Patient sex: F
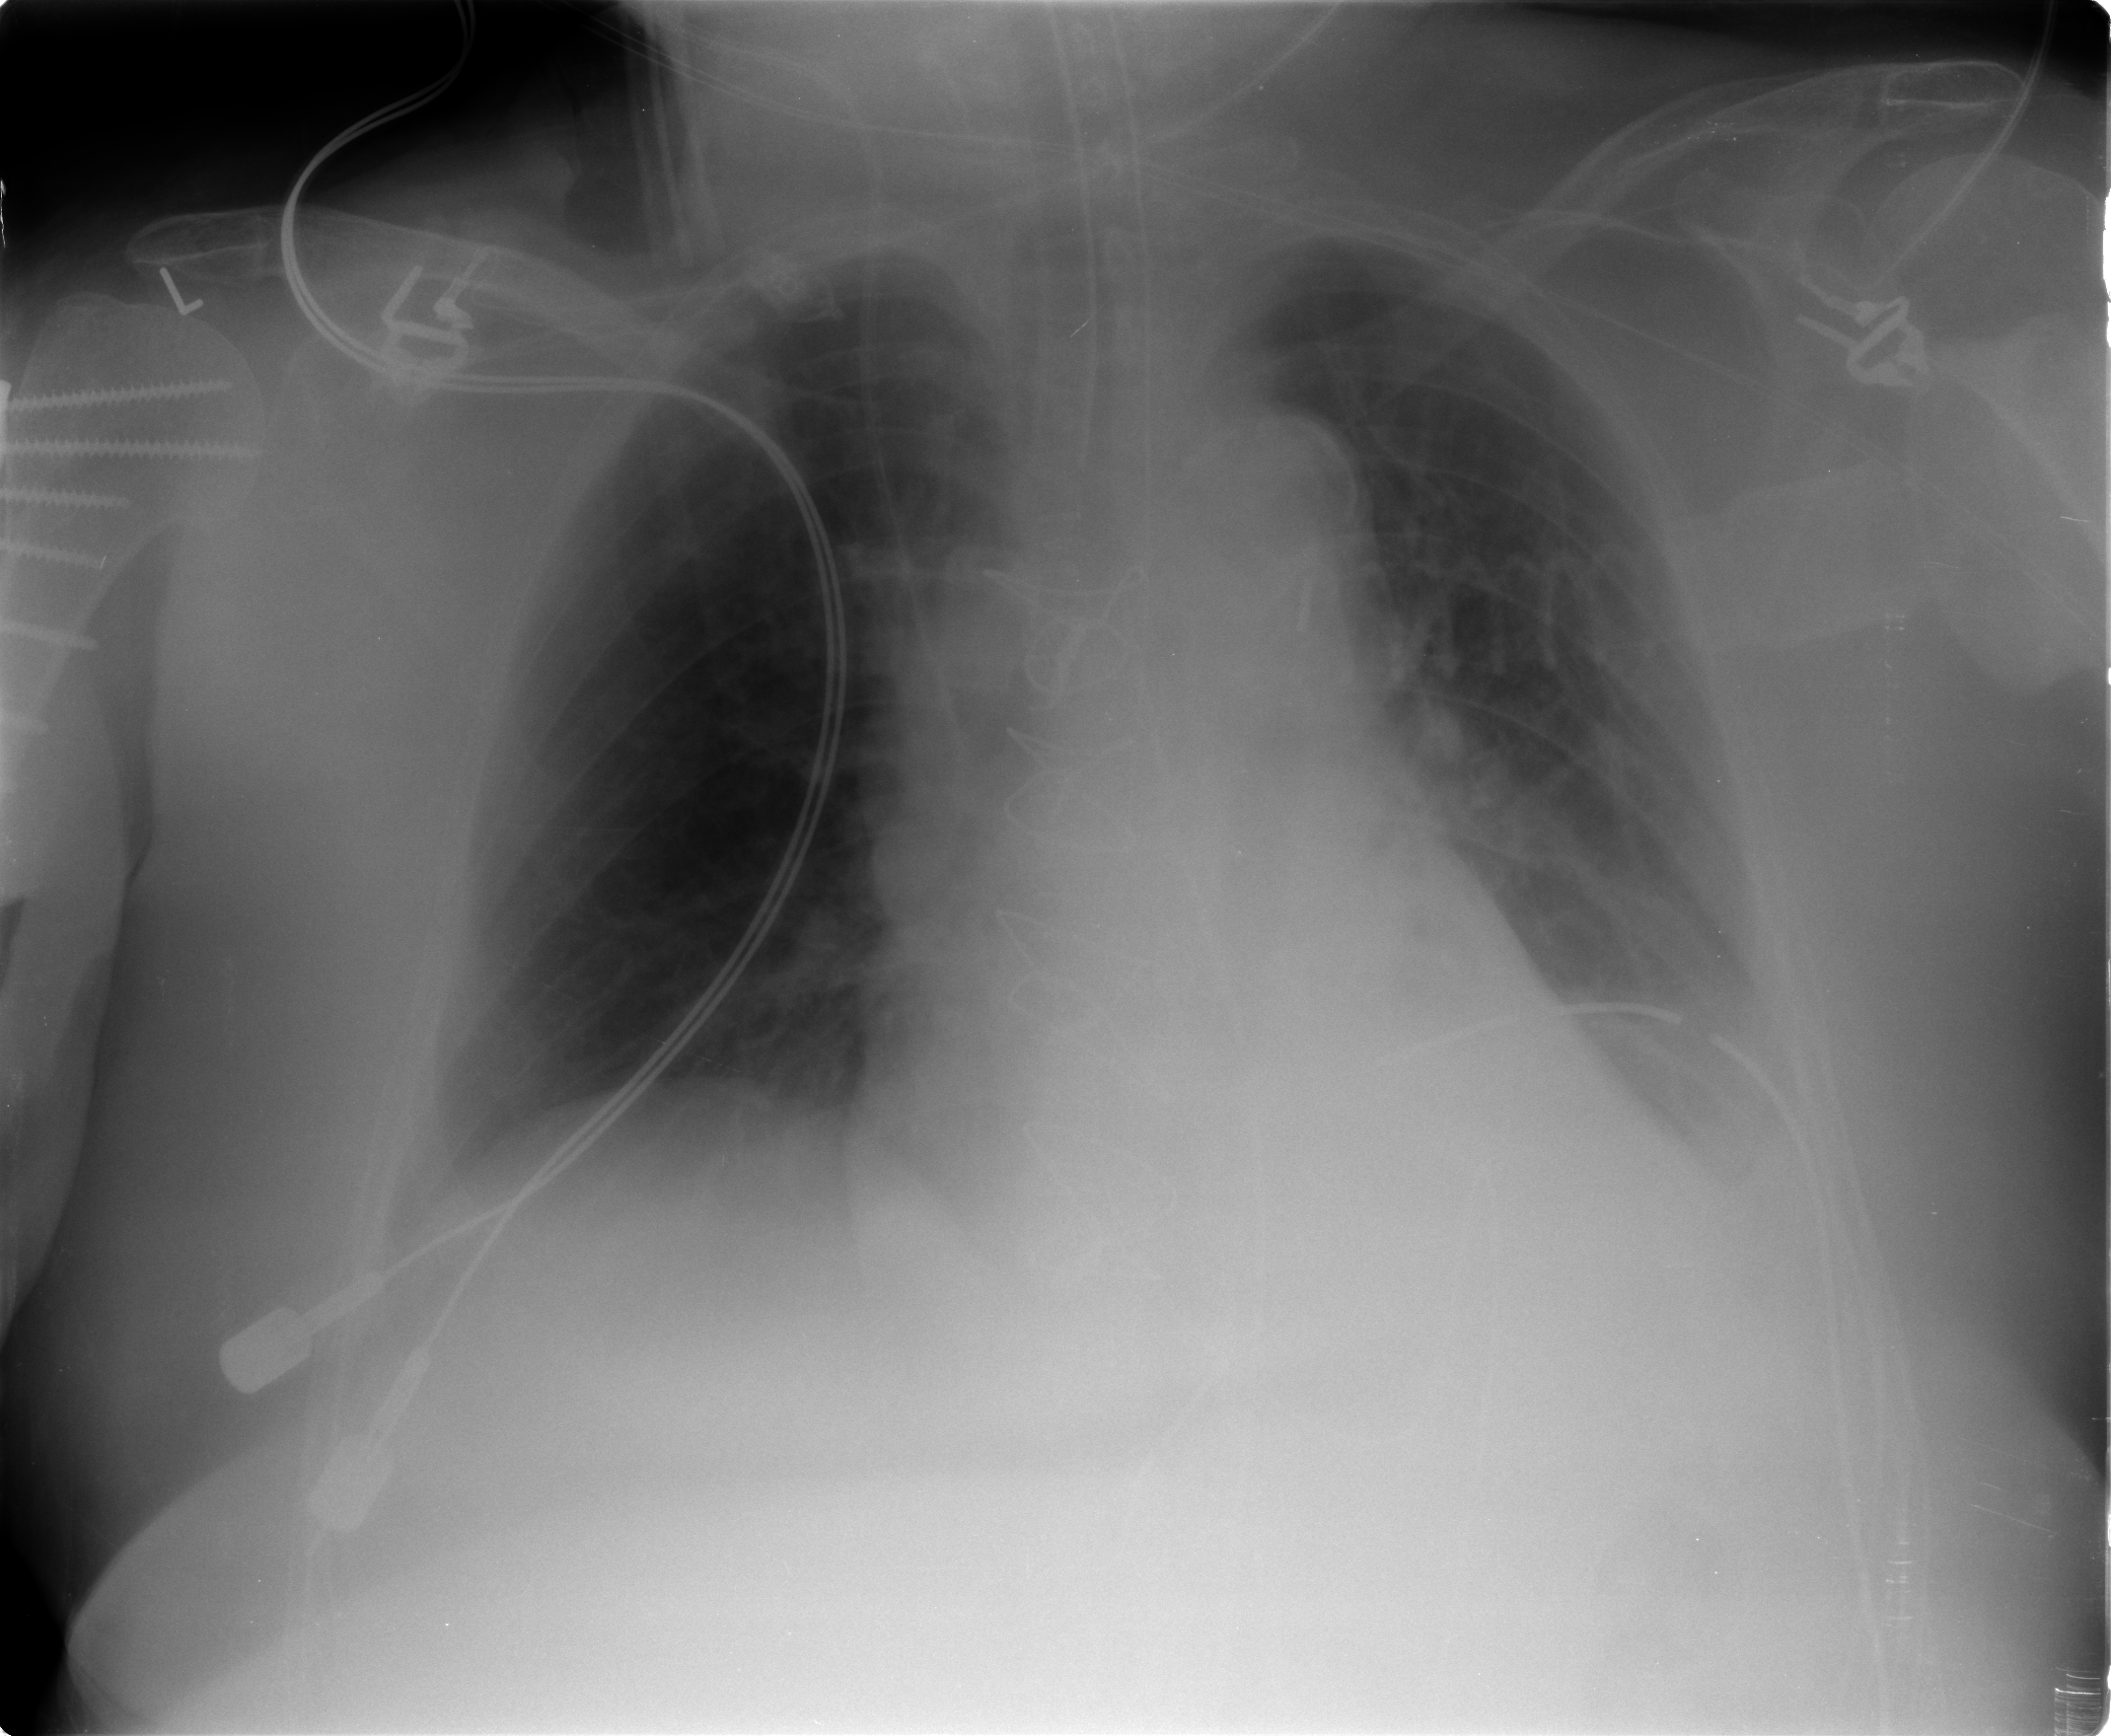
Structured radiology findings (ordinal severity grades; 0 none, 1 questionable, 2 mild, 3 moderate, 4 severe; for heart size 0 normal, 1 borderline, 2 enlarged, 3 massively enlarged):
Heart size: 0
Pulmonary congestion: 0
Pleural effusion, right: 0
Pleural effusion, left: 2
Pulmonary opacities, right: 0
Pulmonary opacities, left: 0
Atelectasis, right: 0
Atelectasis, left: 2